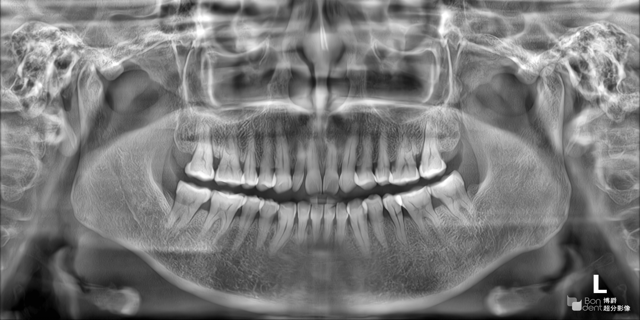
adult